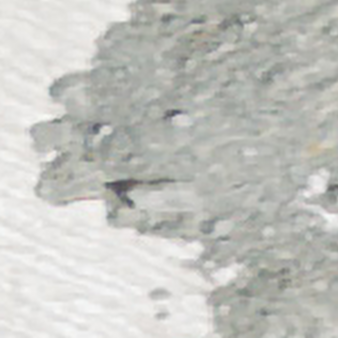
Label: other